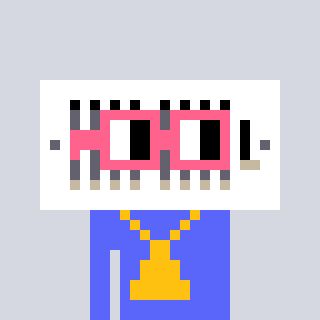
a pixel art character with square pink glasses, a vent-shaped head and a purple-colored body on a cool background